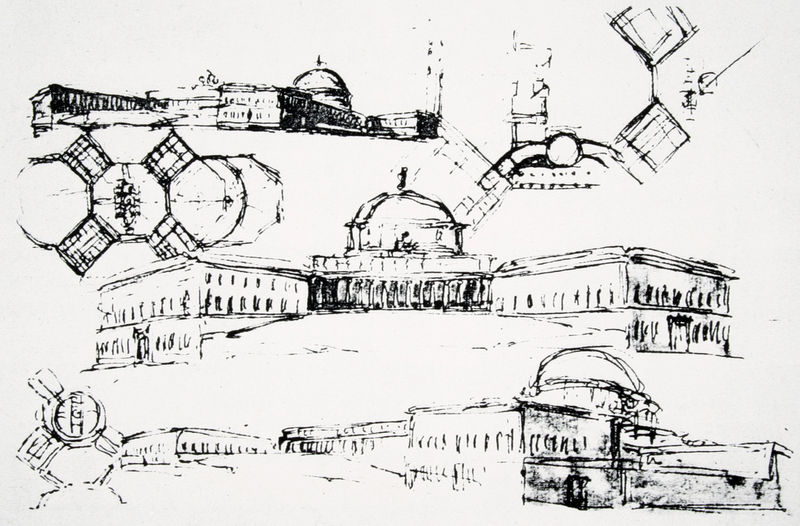
Titel: Palazzo mit Rotunde und Kuppel
Künstler: Giuseppe Valadier
Standort: Caserta
Institution: Palazzo Reale
Schlagwörter: feder, flügel, schatten, weiß, stadt, fenster, grau, schwarz, skizze, säule, säulen, tür, zeichnung, dach, gebäude, haus, schloss, architektur, häuser, hügel, kirche, figur, blatt, front, anhöhe, kreis, rund, skulptur, papier, ansicht, fassade, italien, perspektive, studie, risse, mauer, graphik, schattierung, schattierungen, linien, hof, platz, figuren, kuppel, detail, striche, wände, eingang, tusche, innenhof, kolonnade, kreuz, kuppeln, palast, dom, linie, draufsicht, zentralperspektive, schwarz weiss, schraffur, schraffuren, kreise, entwurf, stift, arkaden, kathedrale, rom, studien, skulpturen, quader, mauern, gebäud, vatikan, plan, bibliothek, skizzenbuch, entwürfe, skizzen, geschoss, säulenhalle, grundriss, federzeichnung, aufriss, etage, architekturzeichnung, zeichung, rondell, petersdom, zentralbau, winkel, seitenflügel, da vinci, perspektivisch, erweiterung, komplex, kuppelbau, grundrisse, ansichten, piazza, pläne, baukunst, zeichnung entwurf, st. peter, hauptgebäude, vierflügelanlage, brandenburger tor, perspektiven, lateranspalast, monumentalarchitektur, petruskirche, arkadenumgang, enskizze vatikan, figurt